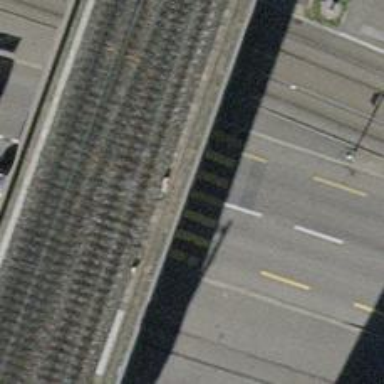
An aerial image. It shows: Zebra crossing with traffic signals.